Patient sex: F
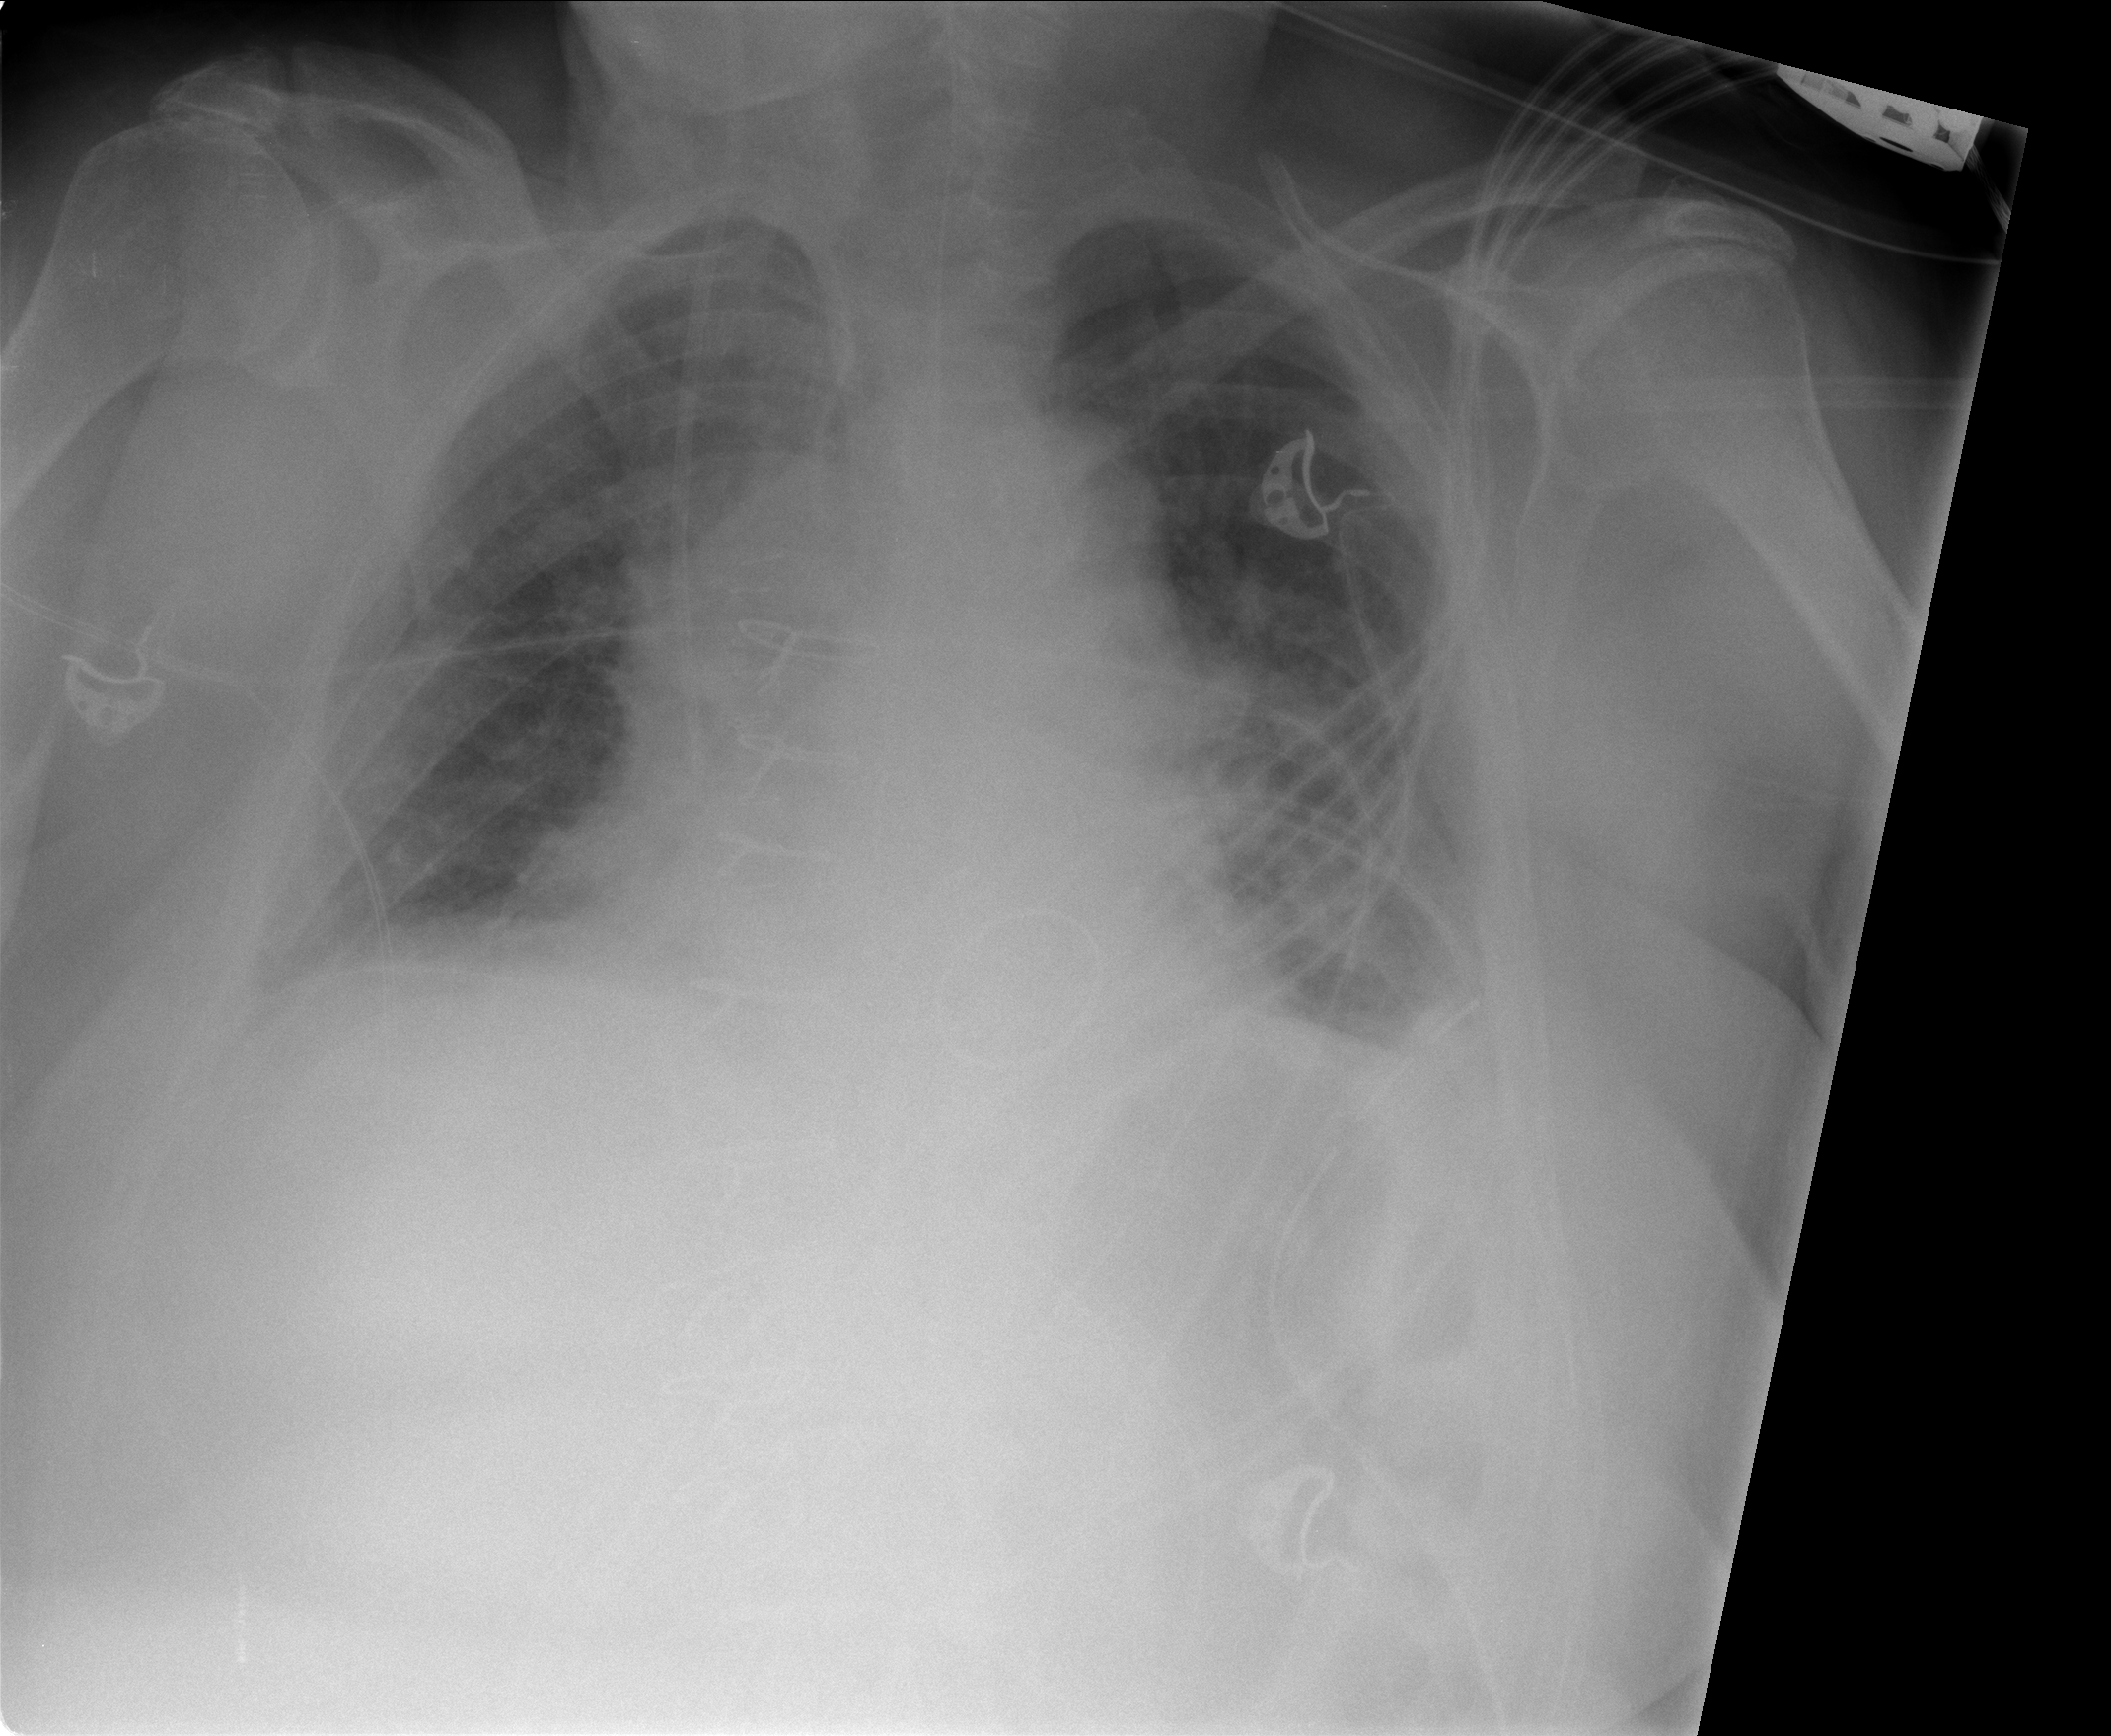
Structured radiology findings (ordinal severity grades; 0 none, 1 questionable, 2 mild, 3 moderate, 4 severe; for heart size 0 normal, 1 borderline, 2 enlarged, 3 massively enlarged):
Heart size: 2
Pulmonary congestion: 3
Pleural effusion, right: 1
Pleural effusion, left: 1
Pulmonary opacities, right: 2
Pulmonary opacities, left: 2
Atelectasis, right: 2
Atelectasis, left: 2